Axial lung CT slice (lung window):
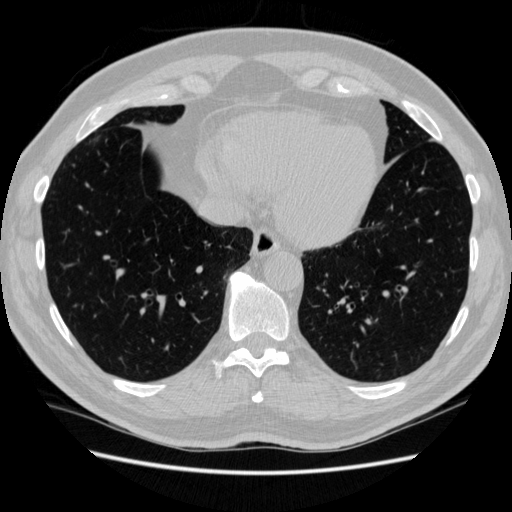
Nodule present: no